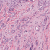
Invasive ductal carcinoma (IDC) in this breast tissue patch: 1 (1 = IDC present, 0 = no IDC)